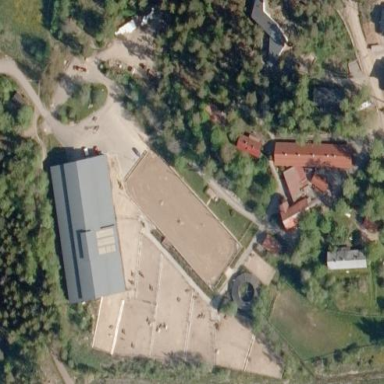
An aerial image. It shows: Farmyard used for equestrian activities like horse riding.